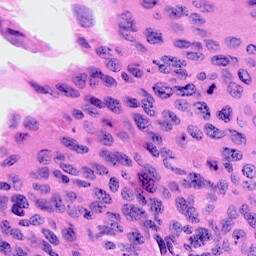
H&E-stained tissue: Cervix